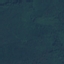
Label: Forest